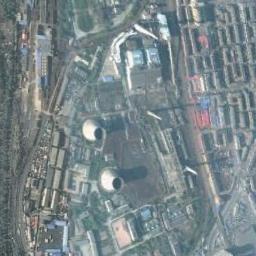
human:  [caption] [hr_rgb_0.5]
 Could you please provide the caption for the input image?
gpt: There are many buildings of different shapes next to the thermal power station .

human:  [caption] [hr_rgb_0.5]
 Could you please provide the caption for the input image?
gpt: In the thermal power station, there are neatly planned plants, Equipment and good greening  There are two cooling towers and two chimneys .

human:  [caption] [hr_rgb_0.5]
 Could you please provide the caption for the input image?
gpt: Here are three thermal power stations that are smoking, two of which are larger than the other one .

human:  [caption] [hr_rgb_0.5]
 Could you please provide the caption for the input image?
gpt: The thermal power station is on the bare land next to some buildings .

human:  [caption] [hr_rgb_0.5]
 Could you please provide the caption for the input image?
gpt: There are many buildings and two chimneys on the thermal power station .